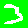
Digit: 3